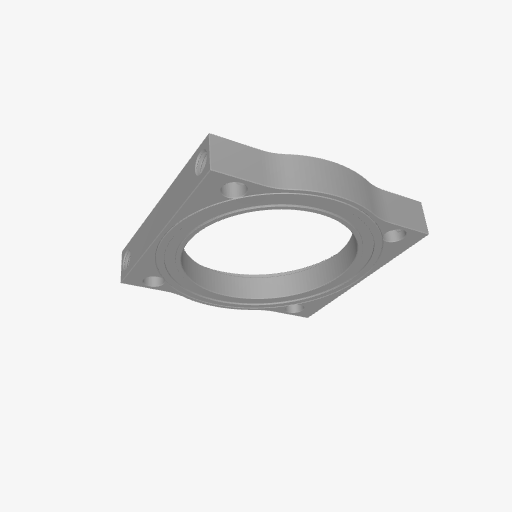
Part: Side2Post2PillowBlock32ID